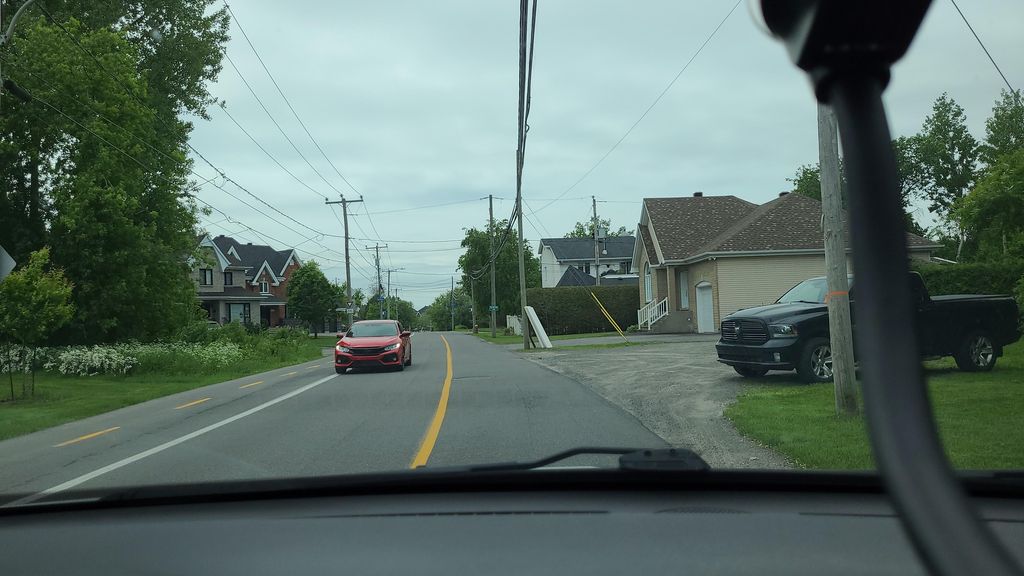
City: montreal